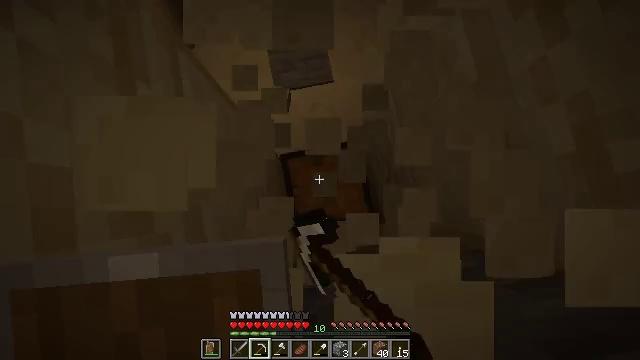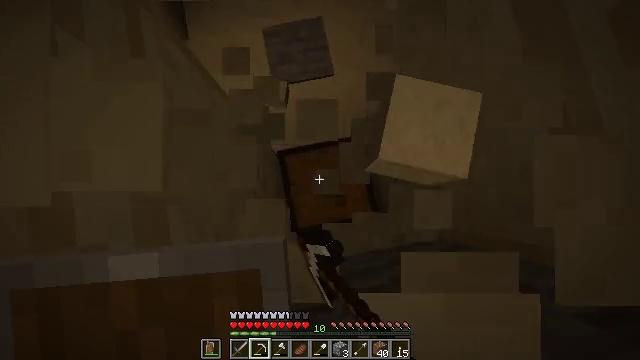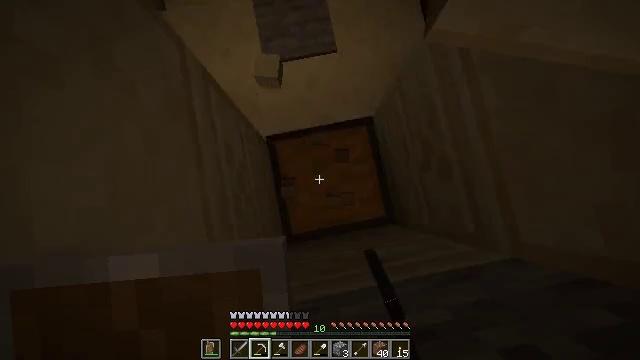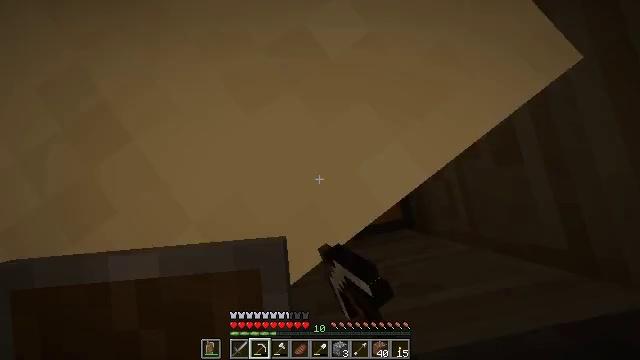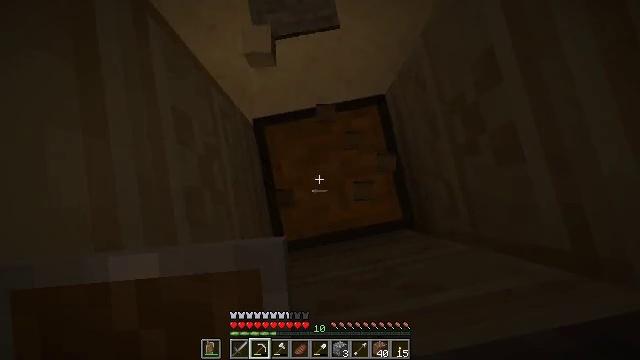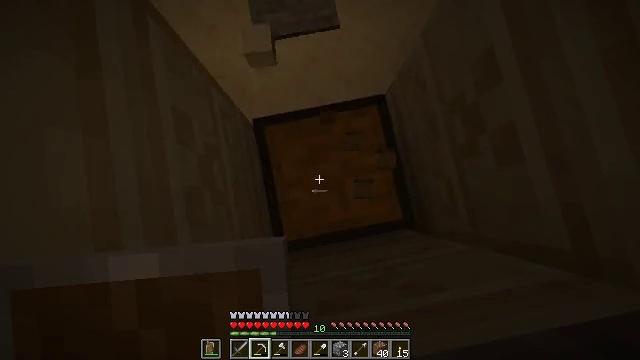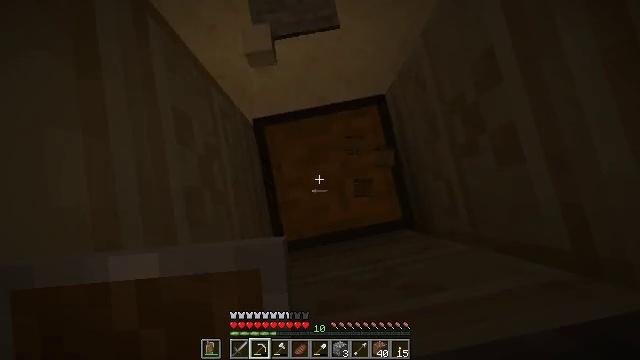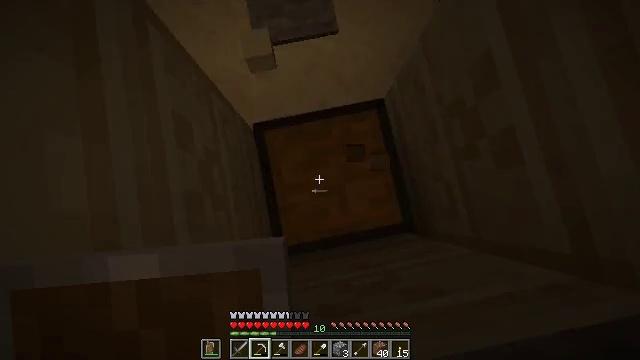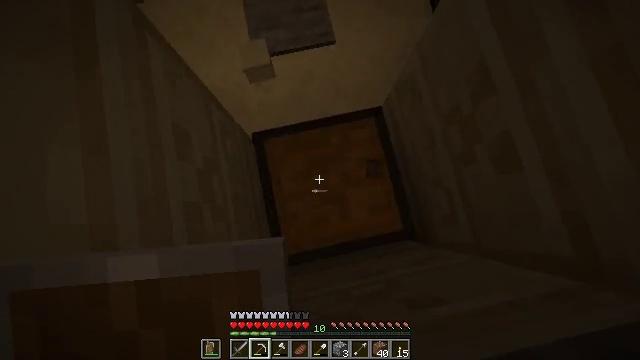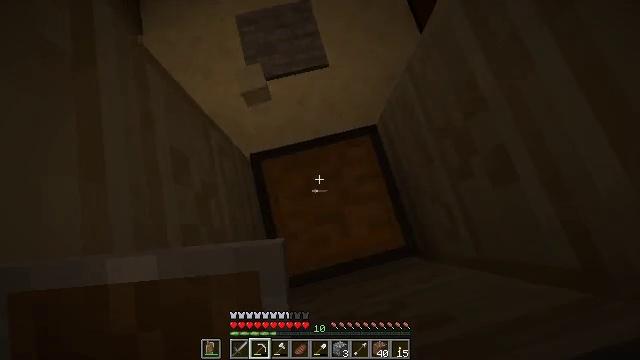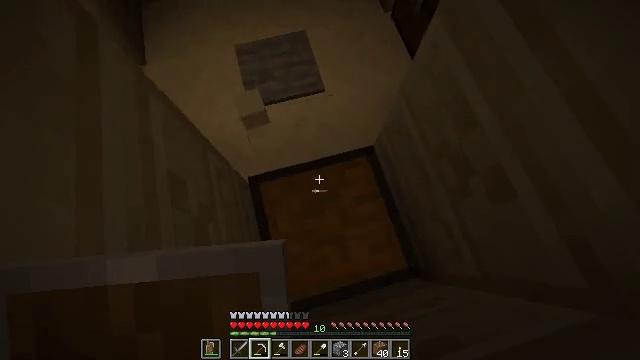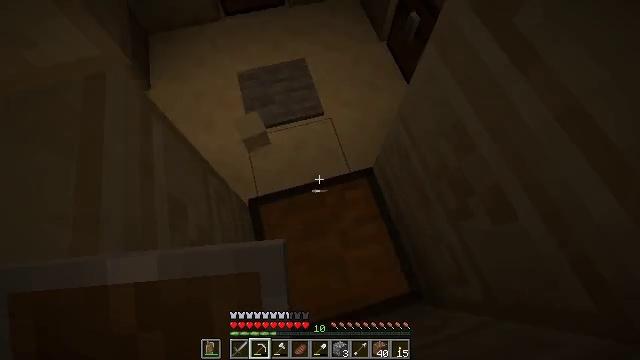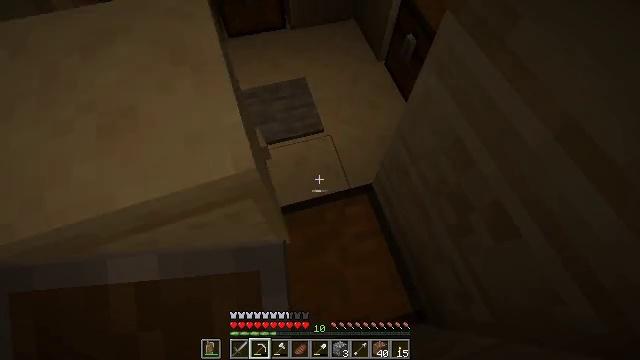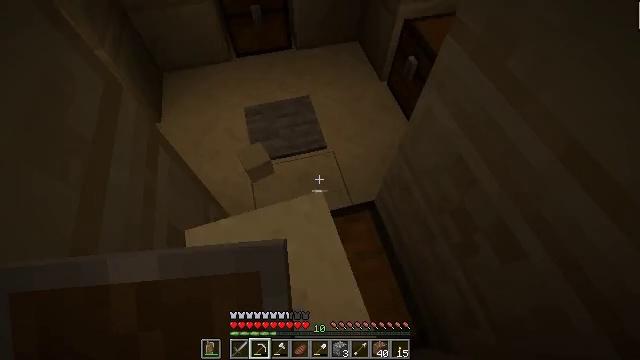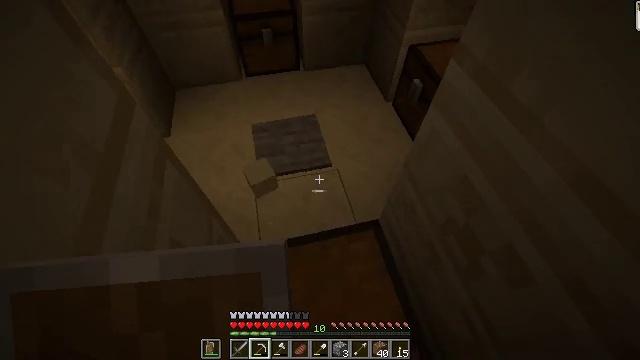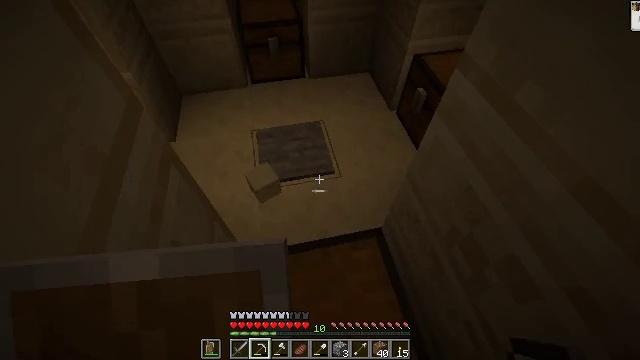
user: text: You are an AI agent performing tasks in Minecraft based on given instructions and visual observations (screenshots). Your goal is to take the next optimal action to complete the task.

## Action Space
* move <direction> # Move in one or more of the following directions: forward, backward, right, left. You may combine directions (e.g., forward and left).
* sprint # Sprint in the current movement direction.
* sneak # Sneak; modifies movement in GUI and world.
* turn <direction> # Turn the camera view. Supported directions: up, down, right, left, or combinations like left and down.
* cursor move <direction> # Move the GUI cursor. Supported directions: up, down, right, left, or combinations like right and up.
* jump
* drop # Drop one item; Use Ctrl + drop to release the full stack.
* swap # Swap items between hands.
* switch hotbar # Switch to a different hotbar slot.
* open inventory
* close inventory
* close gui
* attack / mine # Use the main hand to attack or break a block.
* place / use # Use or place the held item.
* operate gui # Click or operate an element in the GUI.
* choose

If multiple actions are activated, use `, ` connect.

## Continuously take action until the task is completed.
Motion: motion action
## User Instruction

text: Mine the stone pressure plate.
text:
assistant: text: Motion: attack / mine
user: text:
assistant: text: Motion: attack / mine
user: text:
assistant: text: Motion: attack / mine
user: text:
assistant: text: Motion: no_op
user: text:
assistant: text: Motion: no_op
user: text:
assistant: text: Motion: no_op
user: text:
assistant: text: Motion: no_op
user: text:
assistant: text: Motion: turn up
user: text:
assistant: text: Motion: turn right and up
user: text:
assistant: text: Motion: turn right and up
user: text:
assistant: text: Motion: turn up
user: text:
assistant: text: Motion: turn up
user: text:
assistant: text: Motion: turn left and up
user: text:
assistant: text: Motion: turn left and up
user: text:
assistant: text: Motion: turn left and up
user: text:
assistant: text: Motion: no_op
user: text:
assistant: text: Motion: no_op
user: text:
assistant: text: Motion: no_op
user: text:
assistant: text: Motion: no_op
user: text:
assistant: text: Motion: no_op
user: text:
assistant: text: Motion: no_op
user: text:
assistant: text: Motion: no_op
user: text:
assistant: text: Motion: no_op
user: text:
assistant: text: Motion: no_op
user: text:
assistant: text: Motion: no_op
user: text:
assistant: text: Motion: no_op
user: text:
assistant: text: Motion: no_op
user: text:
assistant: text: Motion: no_op
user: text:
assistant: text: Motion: no_op
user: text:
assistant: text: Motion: no_op